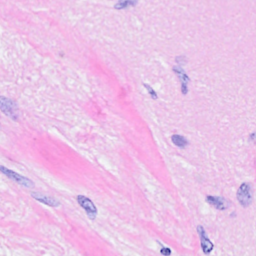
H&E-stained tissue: Breast